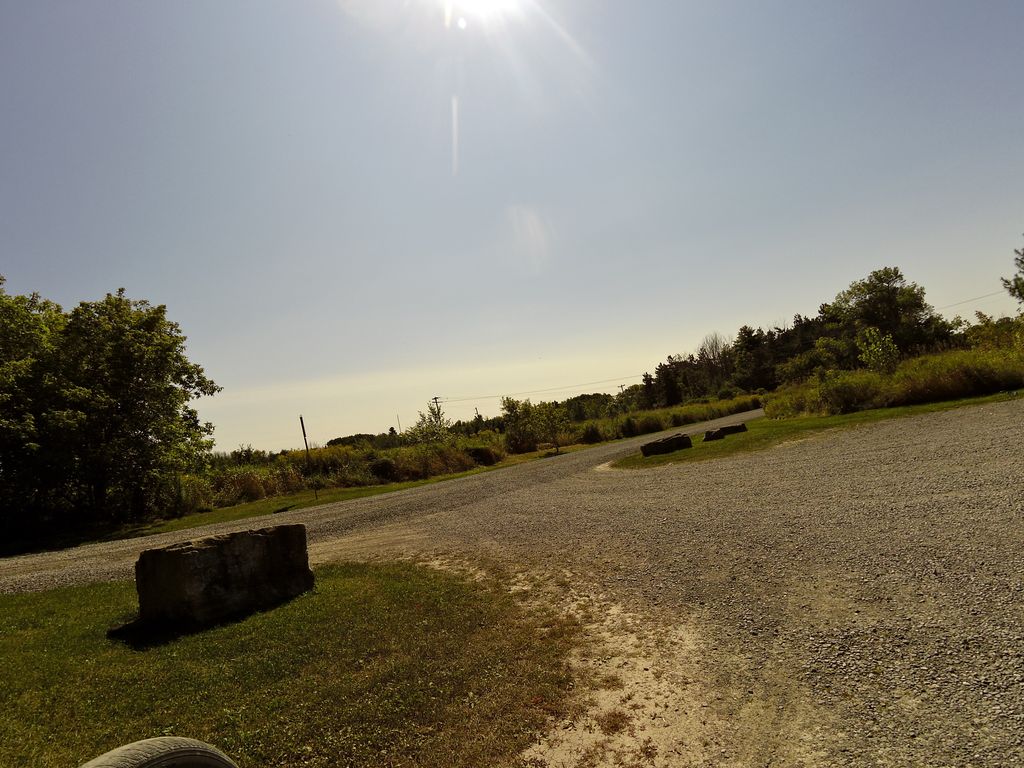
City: ottawa-gatineau